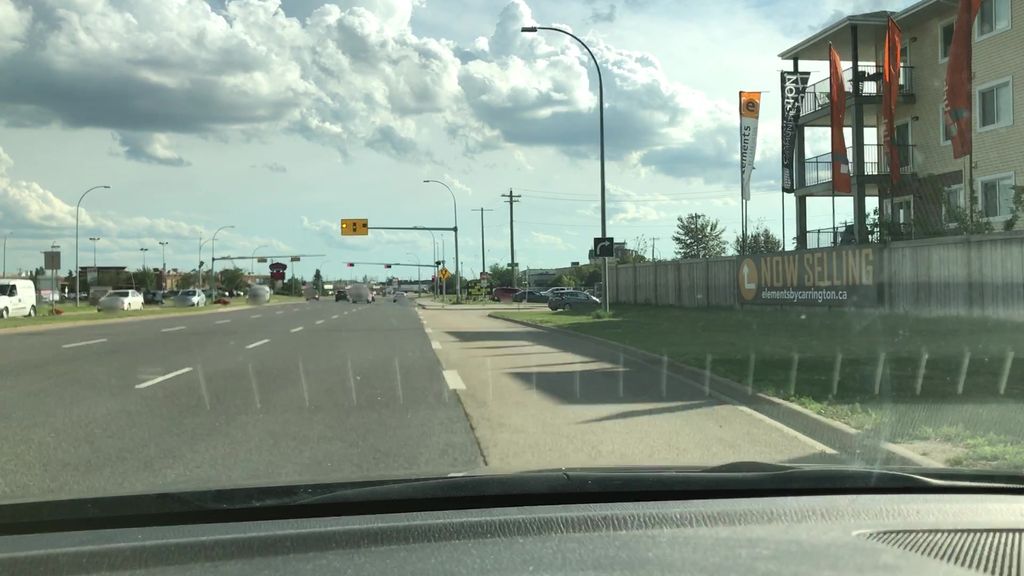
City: edmonton